Question: Using Wikiepdia API link to get some basic informations about some world known characters.
Example : <URL>
This would show as following

I'd like to parse the xml to get such basic informations between '<extract></extract>' to show it.
Here is my idea but failed (I/O warning : failed to load external entity)
'''
<?PHP
$url = 'http://en.wikipedia.org/w/api.php?action=query&prop=extracts&titles=Dave Longaberger&format=xml&exintro=1';
$xml = simplexml_load_file($url);
// get extract
$text=$xml->pages[0]->extract;
// show title
echo $text;
?>
'''
Another idea but also failed (failed to open stream: HTTP request failed!)
'''
<?PHP
function get_url_contents($url){
$crl = curl_init();
$timeout = 5;
curl_setopt ($crl, CURLOPT_URL,$url);
curl_setopt ($crl, CURLOPT_RETURNTRANSFER, 1);
curl_setopt ($crl, CURLOPT_CONNECTTIMEOUT, $timeout);
$ret = curl_exec($crl);
curl_close($crl);
return $ret;
}
$url = "http://en.wikipedia.org/w/api.php?action=query&prop=extracts&titles=Dave Longaberger&format=xml&exintro=1";
$text = file_get_contents($url);
echo $text;
?>
'''
so any idea how to do it. ~ Thanks
(after added urlencode or rawurlencode still not working)
'''
$name = "Dave Longaberger";
$name = urlencode($name);
$url = 'http://en.wikipedia.org/w/api.php?action=query&prop=extracts&titles='.$name.'&format=xml&exintro=1';
$text = file_get_contents($url);
'''
Also not working
'''
$url = 'http://en.wikipedia.org/w/api.php?action=query&prop=extracts&titles=Dave Longaberger&format=xml&exintro=1';
$url = urlencode($url);
$text = file_get_contents($url);
'''
nor
'''
$url = 'http://en.wikipedia.org/w/api.php?action=query&prop=extracts&titles='.rawurlencode('Dave Longaberger').'&format=xml&exintro=1';
$text = file_get_contents($url);
'''
Well so i really don't know looks like it is impossible by somehow.
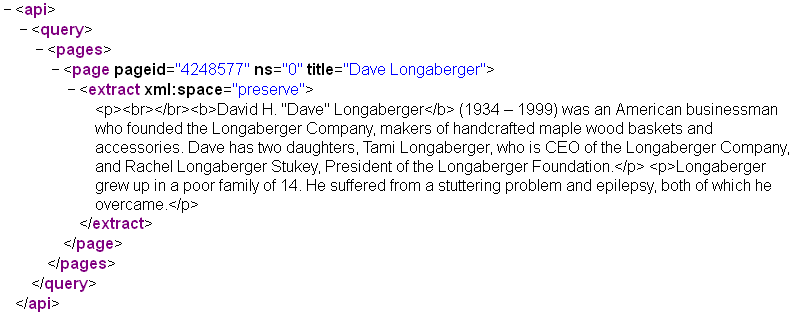
Answer: Set the User Agent Header in your curl request, wikipedia replies with error 403 forbidden otherwise.
'''
<?PHP
$url = "http://en.wikipedia.org/w/api.php?action=query&prop=extracts&titles=Dave+Longaberger&format=xml&exintro=1";
$ch = curl_init();
curl_setopt($ch, CURLOPT_URL, $url);
curl_setopt($ch, CURLOPT_HEADER, 0);
curl_setopt($ch, CURLOPT_USERAGENT, "Mozilla/5.0 (Windows; U; Windows NT 5.1; en-US; rv:1.8.1.1) Gecko/20061204 Firefox/2.0.0.1");
$xml = curl_exec($ch);
curl_close($ch);
echo $xml;
?>
'''
Alternatively:
'''
ini_set("user_agent","Mozilla/5.0 (Windows; U; Windows NT 5.1; en-US; rv:1.8.1.1) Gecko/20061204 Firefox/2.0.0.1");
$url = "http://en.wikipedia.org/w/api.php?action=query&prop=extracts&titles=Dave+Longaberger&format=xml&exintro=1";
$xml = simplexml_load_file($url);
$extracts = $xml->xpath("/api/query/pages/page/extract");
var_dump($extracts);
'''